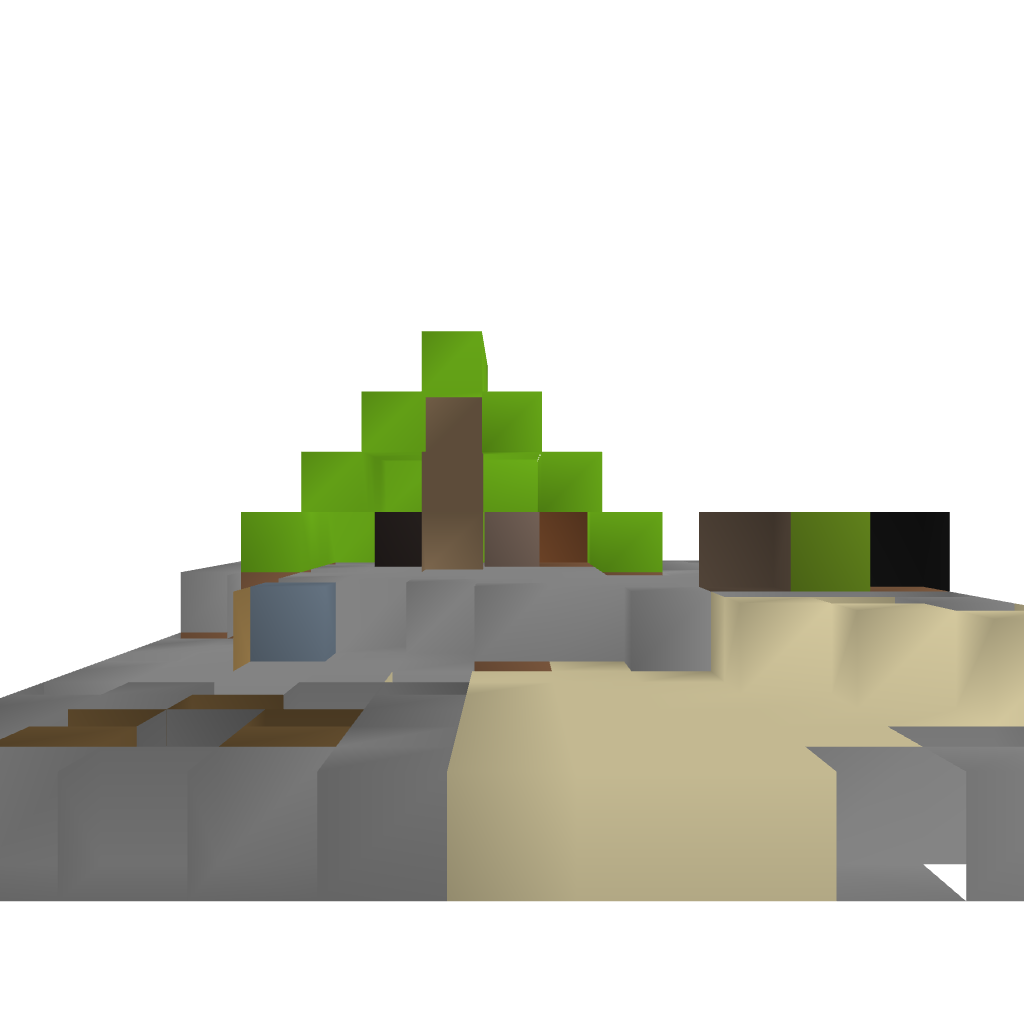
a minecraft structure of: Camping in Minecraft